Interaction volume radius: 5 \u00c5
Interaction volume height: 10 \u00c5
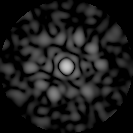
Disorder parameter: 0.8829